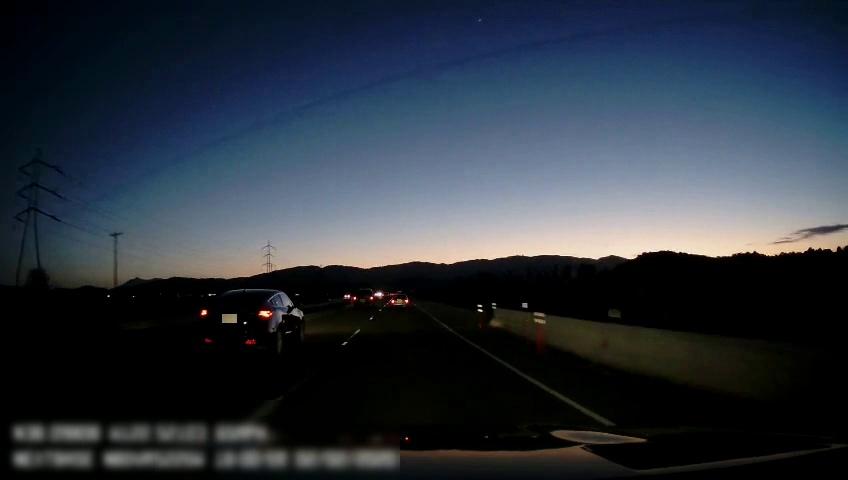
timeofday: Dusk/Dawn/Twilight
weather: Sunny
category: Drivable Space
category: Vehicles | Car
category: Vehicles | Car
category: Vehicles | Car
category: Lanes | Current Lane
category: Lanes | Alternate Lane